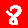
Digit: 8